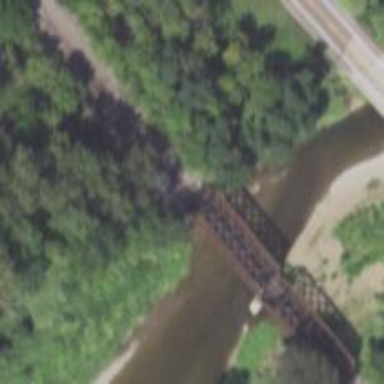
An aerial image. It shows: Dismantled bridge on abandoned interurban railway.